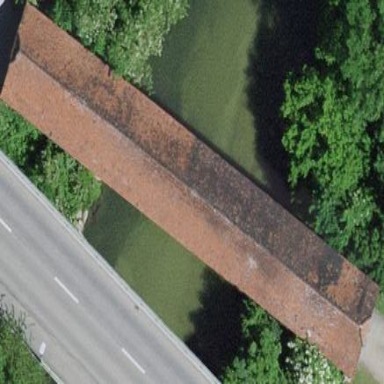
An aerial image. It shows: Truss bridge constructed as man-made structure.